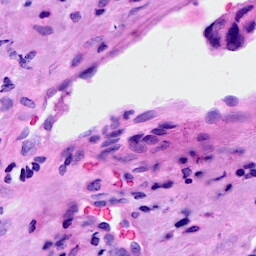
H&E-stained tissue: Breast